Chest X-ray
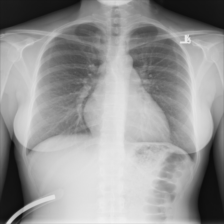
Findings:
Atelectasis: negative
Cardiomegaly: negative
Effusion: negative
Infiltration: negative
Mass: negative
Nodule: negative
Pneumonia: negative
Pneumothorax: negative
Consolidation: negative
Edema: negative
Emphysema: negative
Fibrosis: negative
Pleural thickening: negative
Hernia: negative